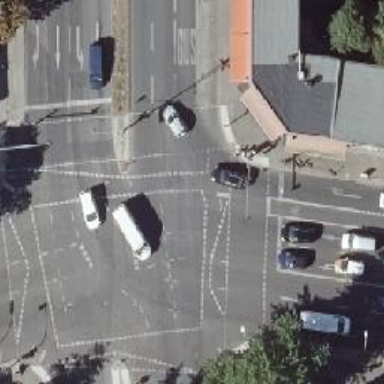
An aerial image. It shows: Crossing with traffic signals.